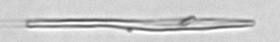
Label: fiber